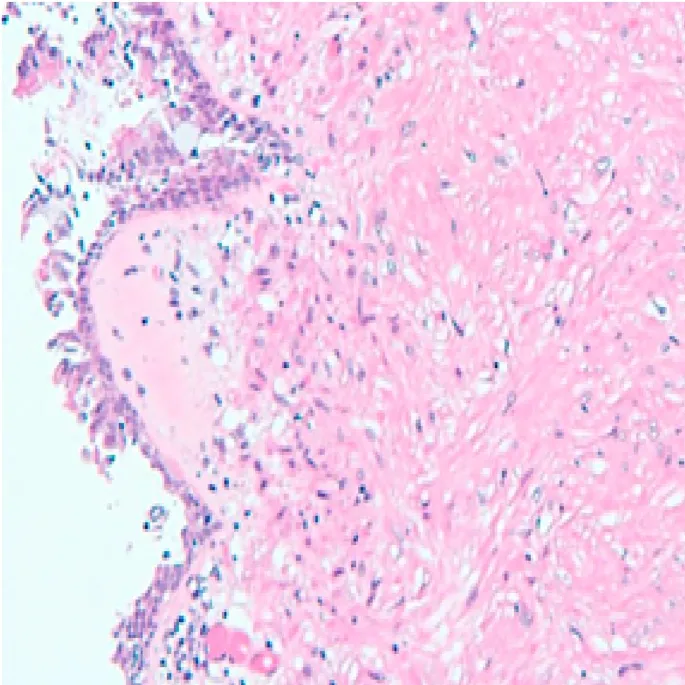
Hematoxylin and Eosin Stain (Original Magnification x10).
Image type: pathology (h&e)